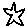
Label: star